Aerial crown-view tile of a tropical tree (Barro Colorado Island, Panama), acquired 20250414:
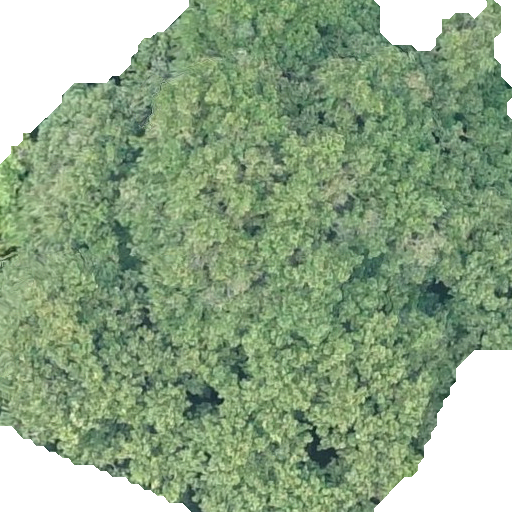
Species: Prioria copaifera
GBIF accepted scientific name: Prioria copaifera
Crown area: 353.497 m²